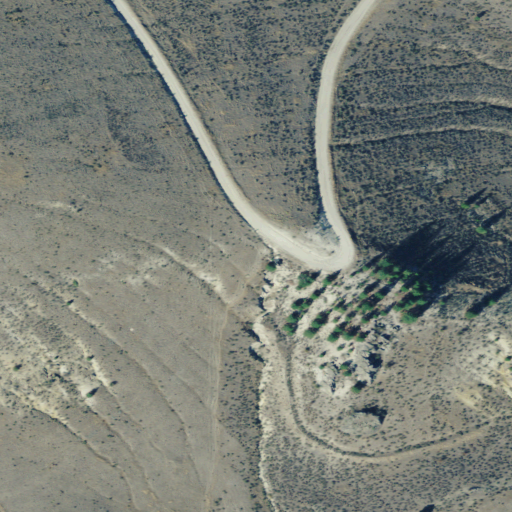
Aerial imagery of mountain in Montana named Sullivan Hill containing grassland, open development, low intensity development, and medium intensity development